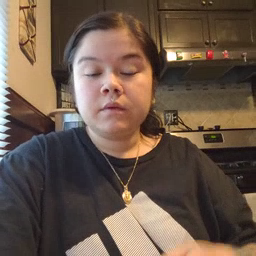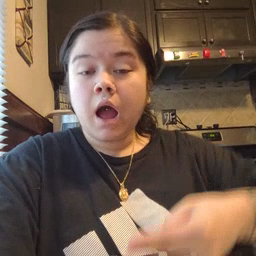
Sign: high